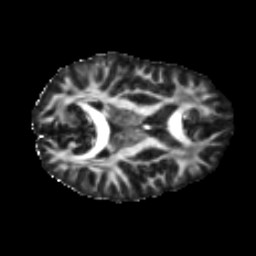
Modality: FA
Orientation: axial
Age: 37
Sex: male
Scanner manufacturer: ge
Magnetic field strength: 3 T
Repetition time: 7.8 s
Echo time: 0.0609 s